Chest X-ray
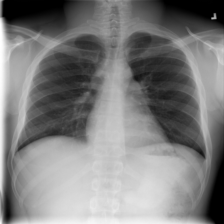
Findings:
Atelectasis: negative
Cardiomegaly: negative
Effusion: negative
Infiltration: negative
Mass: negative
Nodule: negative
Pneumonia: negative
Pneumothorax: negative
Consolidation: negative
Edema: negative
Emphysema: negative
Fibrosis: negative
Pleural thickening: negative
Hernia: negative